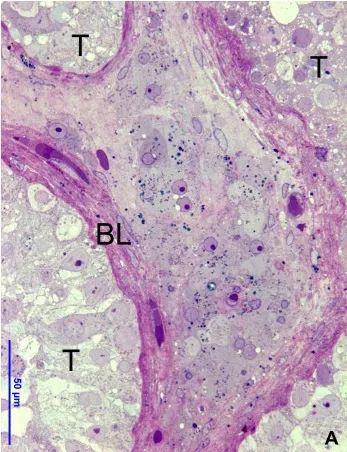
(A) OM showing part of three seminiferous tubules (T) without GB bodies and a central region of interstitial tissue with numerous GB bodies (dark blue deposits). To be noted the thickened layer of squamous smooth muscle cells around tubules. BL, basal layer.
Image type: pathology (h&e)